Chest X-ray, AP view. Patient: 46 years old, sex M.
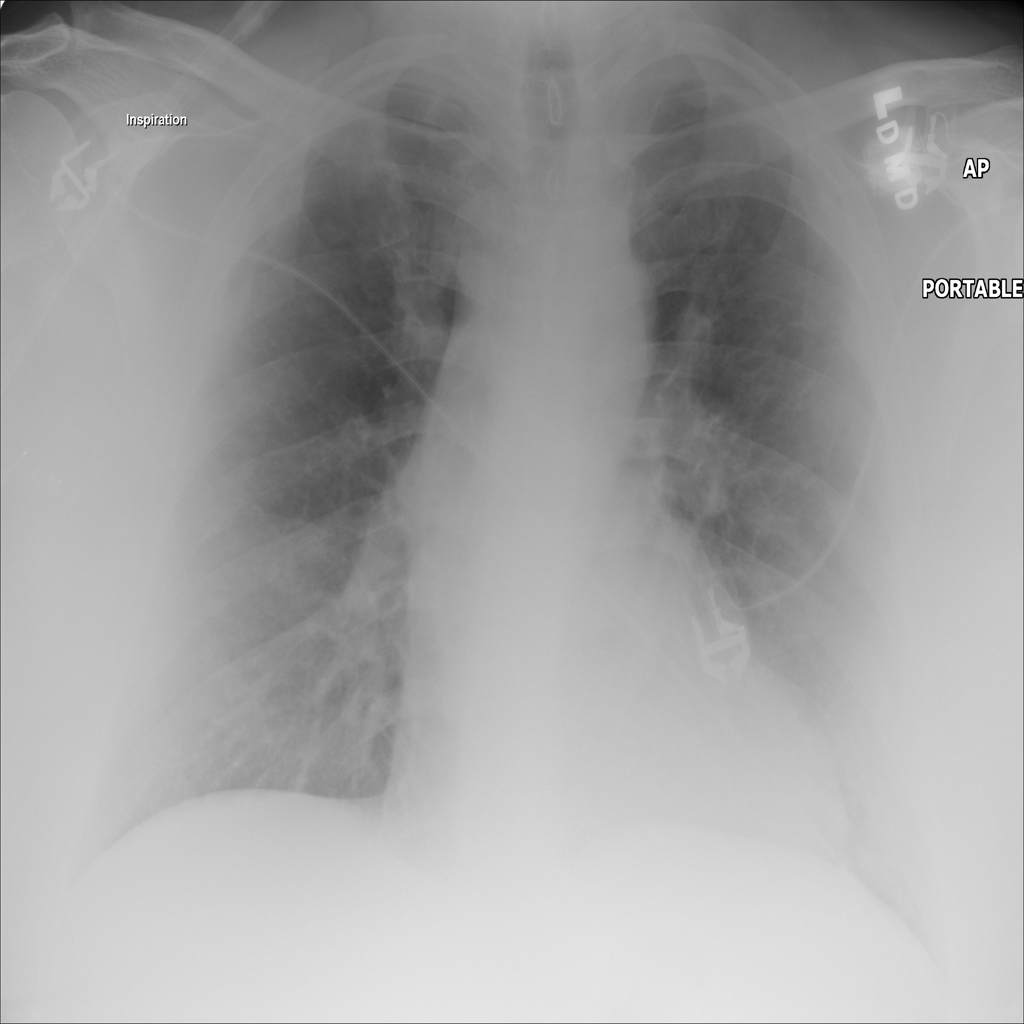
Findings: Pleural_Thickening, Pneumothorax